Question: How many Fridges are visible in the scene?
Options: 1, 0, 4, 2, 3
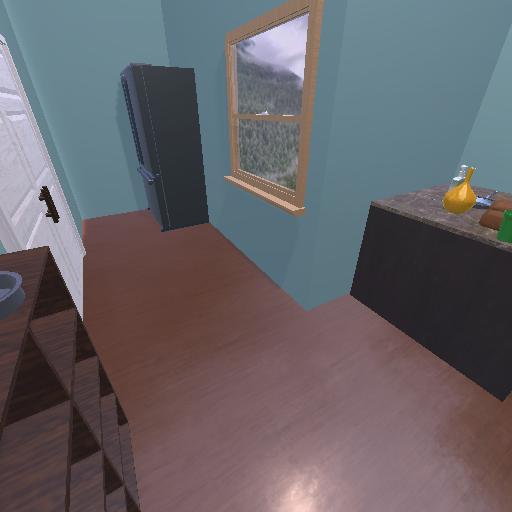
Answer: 1